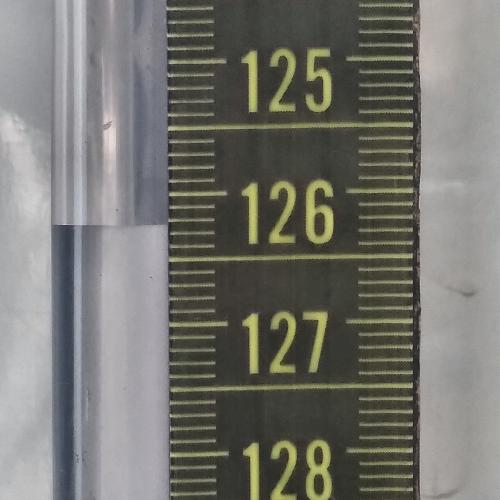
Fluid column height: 126.2 cm